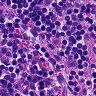
Metastatic tissue present: no